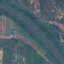
Land use / land cover: River